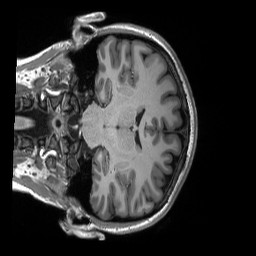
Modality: T1w
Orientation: coronal
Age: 20
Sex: female
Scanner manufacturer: siemens
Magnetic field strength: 3 T
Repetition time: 2.3 s
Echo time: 0.00298 s